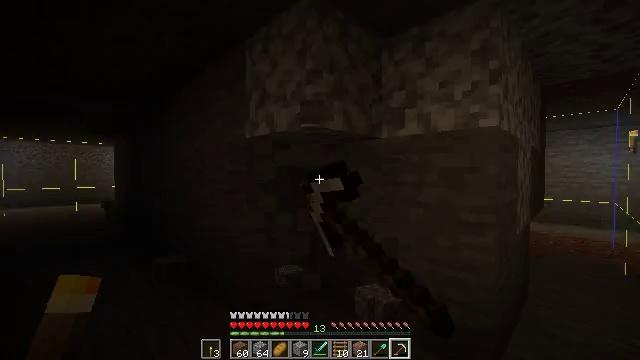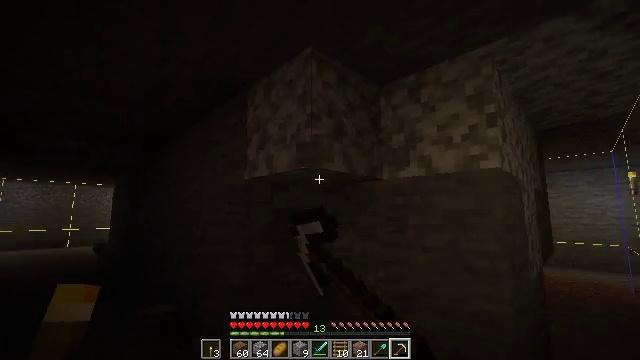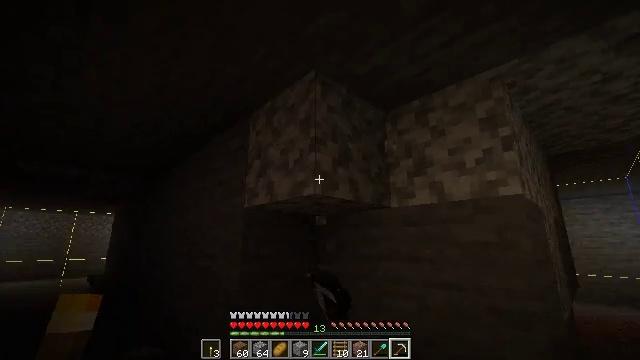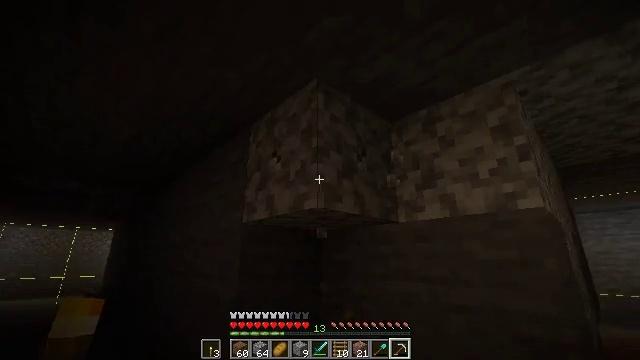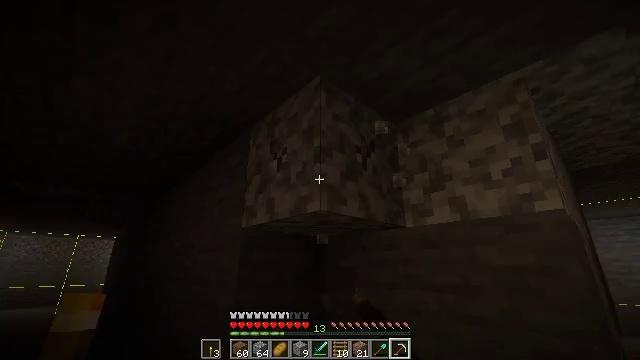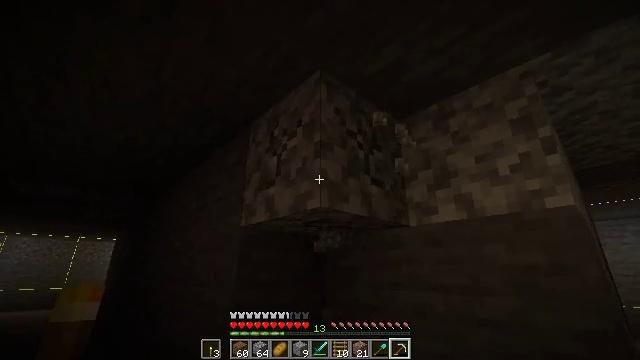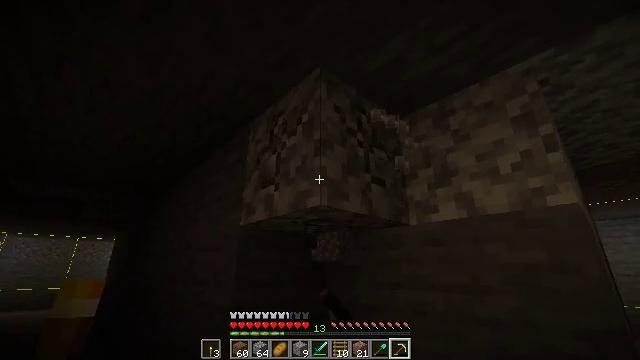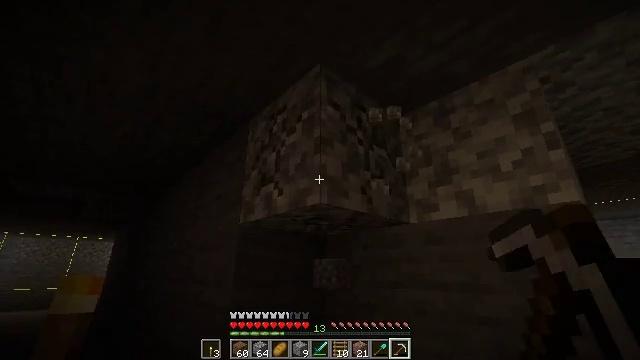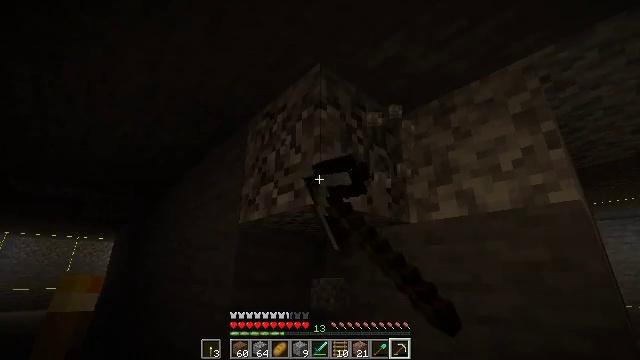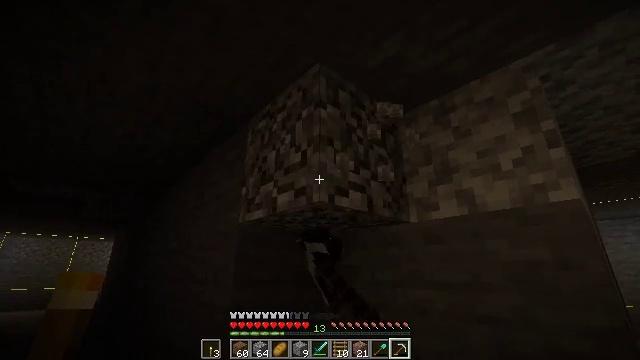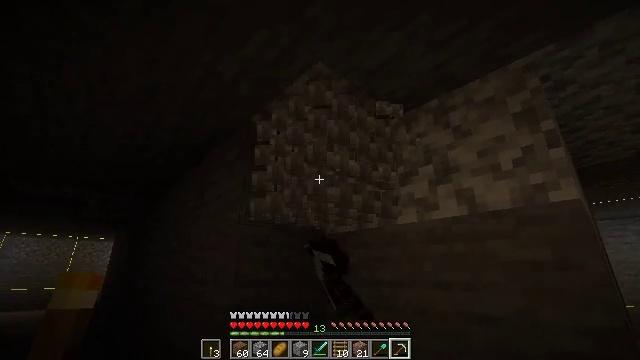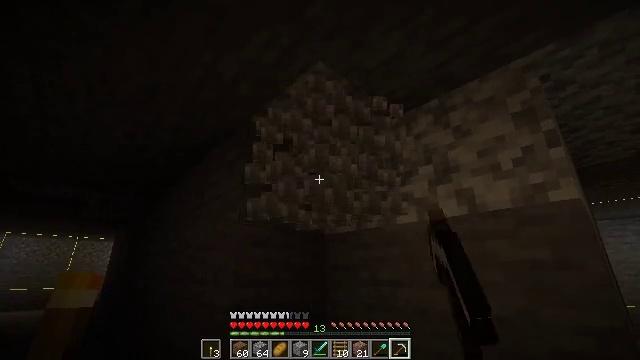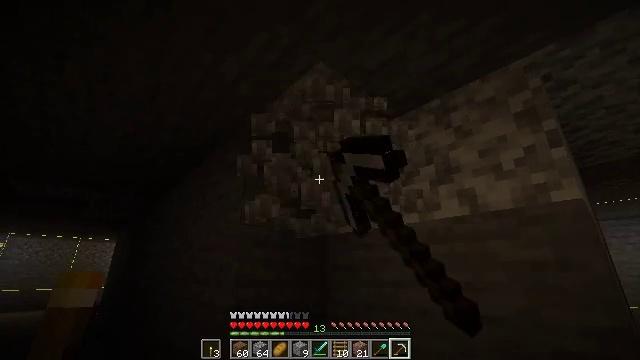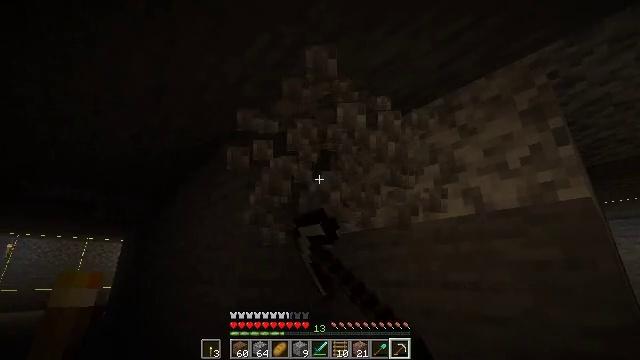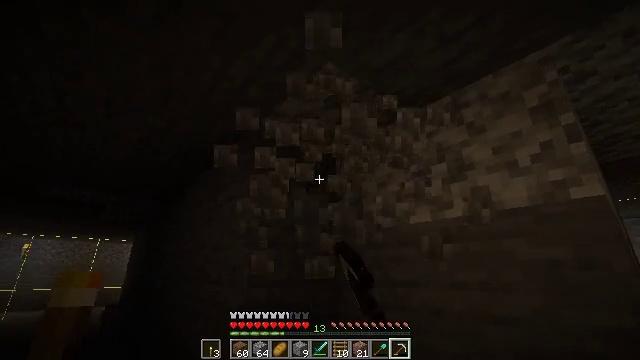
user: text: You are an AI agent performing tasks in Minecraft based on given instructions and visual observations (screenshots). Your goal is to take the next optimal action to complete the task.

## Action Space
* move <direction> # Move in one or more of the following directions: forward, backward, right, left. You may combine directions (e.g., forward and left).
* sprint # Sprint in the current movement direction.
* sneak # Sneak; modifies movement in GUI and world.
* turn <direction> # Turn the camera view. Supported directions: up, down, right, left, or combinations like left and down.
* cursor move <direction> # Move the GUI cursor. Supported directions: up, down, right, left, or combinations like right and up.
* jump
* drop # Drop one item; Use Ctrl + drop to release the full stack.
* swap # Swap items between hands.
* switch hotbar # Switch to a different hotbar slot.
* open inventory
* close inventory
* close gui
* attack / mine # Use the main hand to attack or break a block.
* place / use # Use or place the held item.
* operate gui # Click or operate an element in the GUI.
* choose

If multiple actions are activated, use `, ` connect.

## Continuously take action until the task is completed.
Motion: motion action
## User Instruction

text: Collect diorite
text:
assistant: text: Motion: move forward, turn up, attack / mine
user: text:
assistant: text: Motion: move forward, turn up, attack / mine
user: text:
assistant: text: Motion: turn up, attack / mine
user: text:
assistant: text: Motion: turn up, attack / mine
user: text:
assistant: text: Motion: attack / mine
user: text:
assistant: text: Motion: attack / mine
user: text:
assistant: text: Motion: attack / mine
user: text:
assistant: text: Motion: attack / mine
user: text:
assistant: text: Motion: attack / mine
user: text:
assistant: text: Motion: attack / mine
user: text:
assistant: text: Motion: attack / mine
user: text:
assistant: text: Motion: attack / mine
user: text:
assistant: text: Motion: attack / mine
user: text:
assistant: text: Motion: turn left, attack / mine
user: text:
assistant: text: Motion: attack / mine